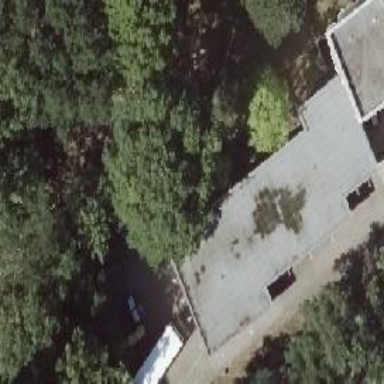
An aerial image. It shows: Commercial building with flat roof.